Question: '''
create procedure sp_DescuentoCategoriaInvierno
as
declare @IDProductoOfertado int, @ProductoNombre nvarchar(256), @CategoriaNombre nvarchar(256), @SubcategoriaNombre nvarchar(256), @Precio float
declare cursorProducto cursor for
select o.IDProducto, p.Nombre, c.Nombre, s.Nombre, o.Precio from OfertaProducto as o
inner join Producto as p on o.IDProducto = p.ID
inner join Subcategoria as s on p.IDSubcategoria = s.ID
inner join Categoria as c on s.IDCategoria = c.ID
order by p.Nombre
open cursorProducto
fetch next from cursorProducto into @IDProductoOfertado, @ProductoNombre, @CategoriaNombre, @SubcategoriaNombre, @Precio
while @@FETCH_STATUS = 0
begin
if(@CategoriaNombre='Invierno')
begin
select @Precio --TROUBLE IS HERE.
from OfertaProducto --WHAT SHOULD I DO?
update OfertaProducto set Precio = @Precio * 0.5
end
fetch next from cursorProducto into @IDProductoOfertado, @ProductoNombre, @CategoriaNombre, @SubcategoriaNombre, @Precio
end
close cursorProducto
deallocate cursorProducto
'''
This one is simple enough, I'm just trying to have every OferredProduct in my dabase that has a Category of 'invierno' have a reduced price:
Here's the model:

So what I'd like it to iterate through each OfferedProduct, if it has a category of 'Invierno' reduce the price of it to 50%. I'm missing something small I'm sure. :P
Thanks!
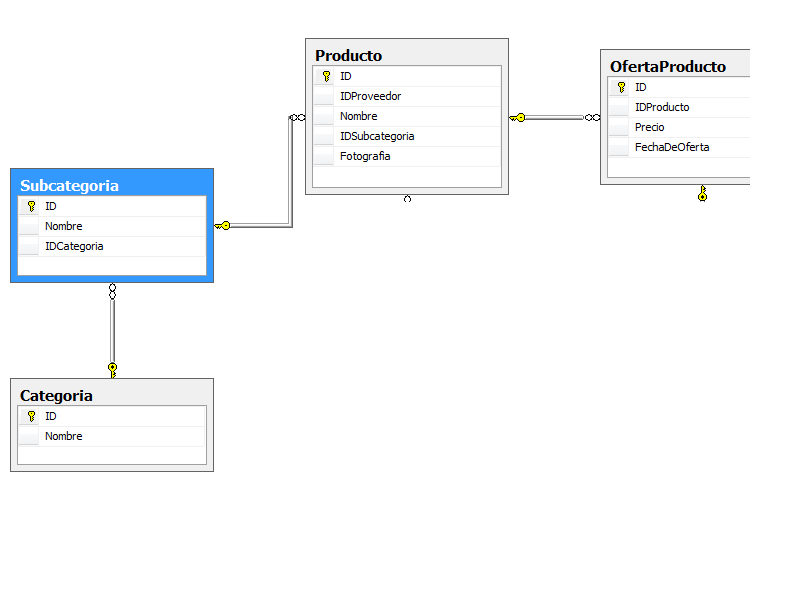
Answer: As Jeff said before, you don't need a cursor for this, it would be better just an UPDATE statement for this. Try something like this:
'''
UPDATE o
SET o.Precio = o.Precio * 0.5
from OfertaProducto as o
inner join Producto as p on o.IDProducto = p.ID
inner join Subcategoria as s on p.IDSubcategoria = s.ID
inner join Categoria as c on s.IDCategoria = c.ID
WHERE c.Nombre = 'Invierno'
'''